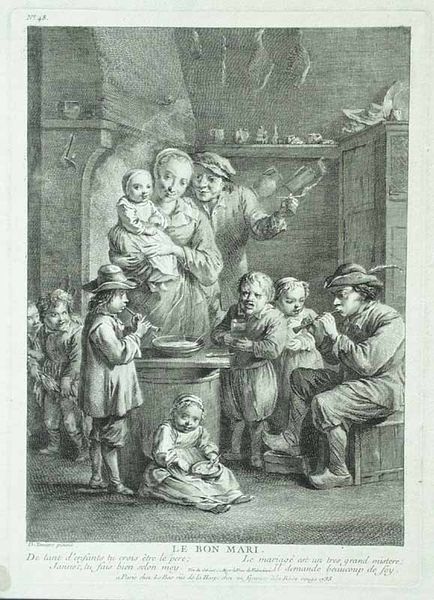
Titel: Le bon mari
Künstler: Jacques-Philippe Lebas
Standort: Karlsruhe
Institution: Staatliche Kunsthalle Karlsruhe
Schlagwörter: hat, men, people, white, bench, black, dress, girls, gray, grey, interior, table, wall, woman, gown, maid, print, servant, feather, smoke, food, man, house, water, child, black and white, mother, hats, french, children, instrument, music, family, ceiling, shoes, musician, farmer, play, lithograph, baby, eat, flute, kids, smoking, dish, mary, father, kid, boys, text, bowl, babies, barrel, infant, persons, one, dinner, pipe, kitchen, bauern, gather, lunch, tavern, pub, piper, together, laughter, toddler, mom, good, le, bown, soup, breakfast, shelves, survival, musical instruments, bon, mari, cainet, le bon mari, l.e. bon mari, bon mari, disobediant, obediant, obey, smoky house, hat cups, familyols, kichen